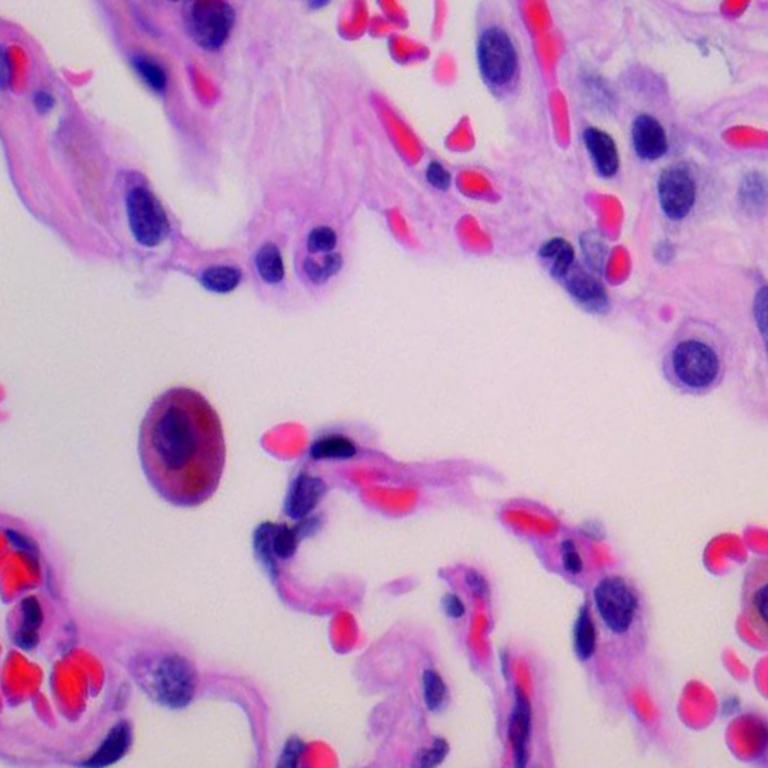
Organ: lung
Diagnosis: benign